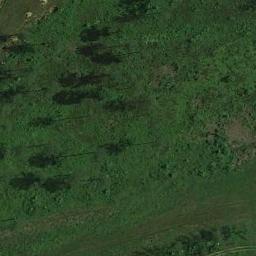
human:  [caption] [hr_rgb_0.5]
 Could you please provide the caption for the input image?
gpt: Some trees are on the meadow .

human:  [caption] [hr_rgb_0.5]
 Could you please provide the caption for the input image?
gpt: This meadow has dense grasses and some trees and parts of the meadow are relatively sparse .

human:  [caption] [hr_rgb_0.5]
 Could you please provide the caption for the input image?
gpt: There is a tree and a house in the grass .

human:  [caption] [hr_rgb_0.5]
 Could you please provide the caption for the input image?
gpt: There are some trees on the meadow .

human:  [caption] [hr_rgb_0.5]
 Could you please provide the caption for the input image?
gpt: There are some green trees on the dense meadow .